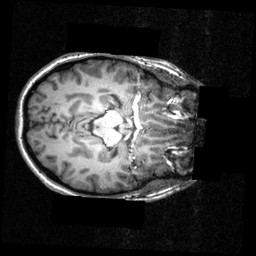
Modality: T1w
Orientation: axial
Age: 24
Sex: female
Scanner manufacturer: siemens
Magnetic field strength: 3.951 T
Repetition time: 1.5 s
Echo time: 0.00335 s